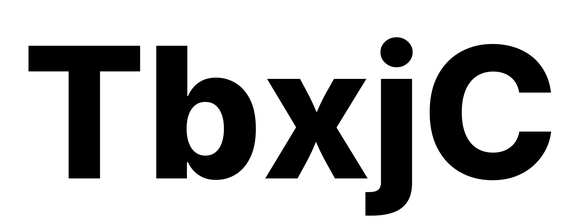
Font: Inter_ExtraBold